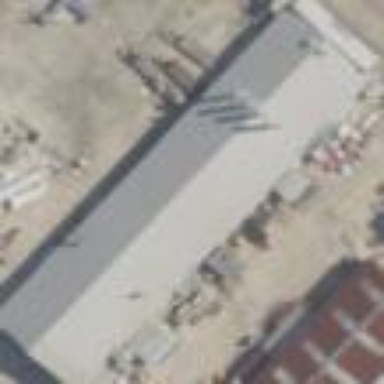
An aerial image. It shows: Hangar at the airport.